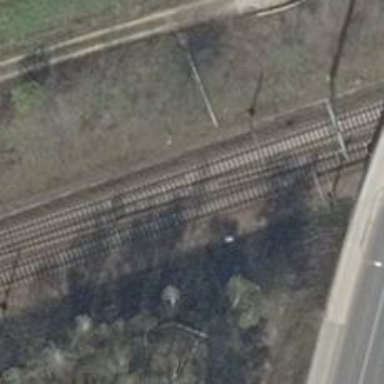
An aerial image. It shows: Railway track with contact lines for electrification.